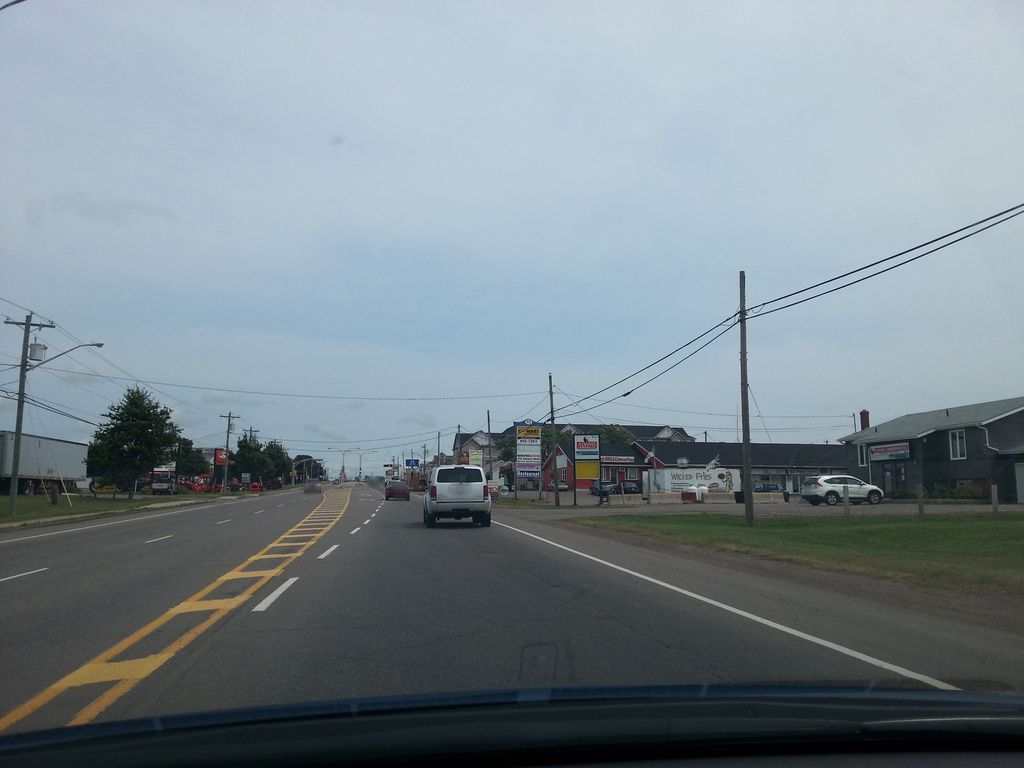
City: charlottetown